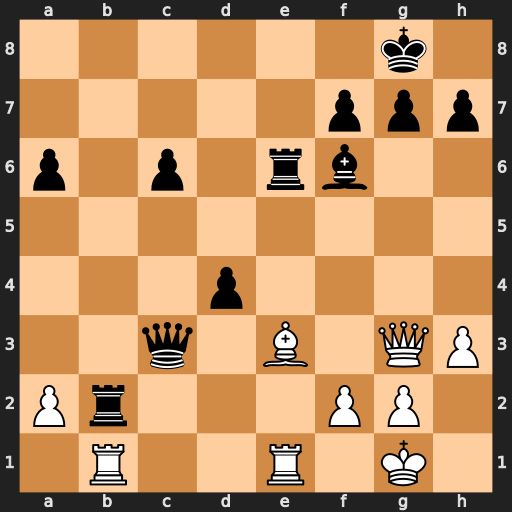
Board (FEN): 6k1/5ppp/p1p1rb2/8/3p4/2q1B1QP/Pr3PP1/1R2R1K1
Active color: w
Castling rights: -
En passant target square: -
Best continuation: Qb8+ Rxb8 Rxb8+ Bd8 Rxd8+ Re8 Rxe8#